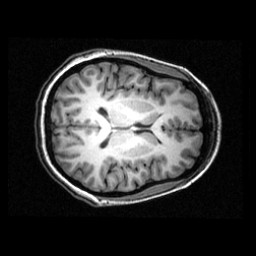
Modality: T1w
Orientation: axial
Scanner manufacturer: ge
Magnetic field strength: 3 T
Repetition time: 0.01222 s
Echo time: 0.005176 s